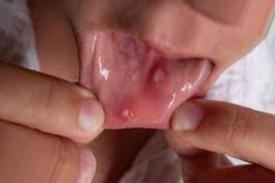
Condition: Mouth Ulcer